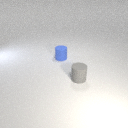
small gray rubber cylinder in front of small blue rubber cylinder